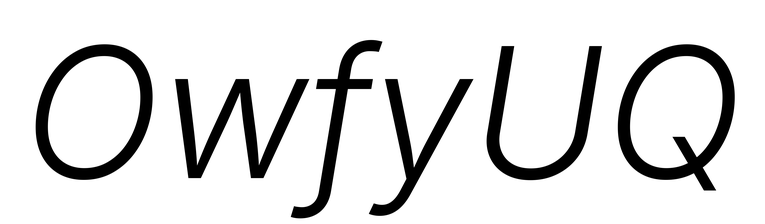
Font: Inter-Italic_Light_Italic